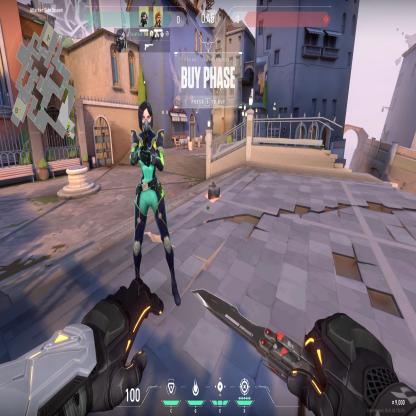
Label: dropped spike ; teammate